Aerial crown-view tile of a tropical tree (Barro Colorado Island, Panama), acquired 20241014:
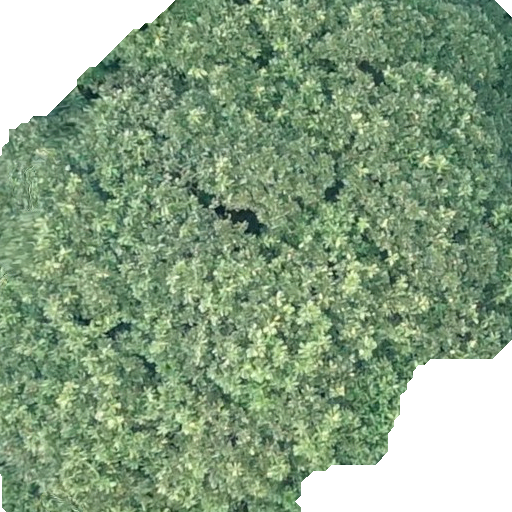
Species: Dipteryx oleifera
GBIF accepted scientific name: Dipteryx oleifera
Crown area: 407.711 m²